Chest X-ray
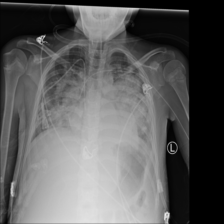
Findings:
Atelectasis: negative
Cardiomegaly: negative
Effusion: negative
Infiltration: negative
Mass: negative
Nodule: negative
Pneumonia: positive
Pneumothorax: negative
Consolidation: negative
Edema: negative
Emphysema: negative
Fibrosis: negative
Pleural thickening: negative
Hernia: negative